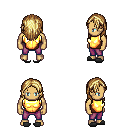
a pixel art fantasy rpg character, male body template, human, tanned skin, gold chest armor, magenta pants, blonde long hairstyle, gray slippers, four views (front, back, left, right), 2x2 character sprite sheet, small pixel art, hard edges, no anti-aliasing